【题型】填空题　【知识点】平面几何　【难度】hard
在四边形 $ABCD$ 中，$\angle BAD = \angle BCD = 90^\circ$，$\angle ABC = 45^\circ$，点 $E$ 为对角线 $BD$ 的中点，连接 $AE$ 并延长交线段 $BC$ 于点 $F$，$CF = 6$，$BF = 4$，则 $CD$ 的长为\underline{\hspace{3cm}}．

\vspace{1em}

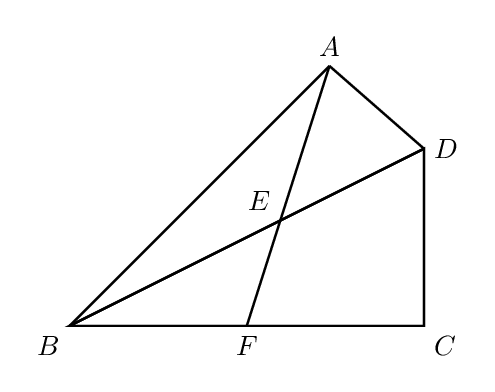
【解答】

\noindent \textbf{【答案】} $\boldsymbol{2\sqrt{5}}$

\vspace{0.2cm}
\noindent \textbf{【分析】} 如图所示，过点$D$作$DT \parallel BC$交$AF$于$T$，过点$A$作$AH \perp BC$于$H$，延长$AD$，$BC$交于$G$，证明$\triangle BFE \cong \triangle DTE(\text{AAS})$，得到$DT = BF = 4$；再证明$\triangle ABG$，$\triangle DCG$都是等腰直角三角形，得到$CD = CG$，设$CD = CG = 2x$，则$BG = 10 + 2x$，$AH = HG = 5 + x$；证明$\triangle ADT \sim \triangle AGF$，得到$\dfrac{DT}{FG} = \dfrac{AD}{AG}$，进一步证明$AH \parallel CD$，得到$\dfrac{AD}{AG} = \dfrac{CH}{HG}$，则$\dfrac{DT}{FG} = \dfrac{CH}{HG}$，即$\dfrac{4}{6+2x} = \dfrac{5+x-2x}{5+x}$，解方程即可得到答案．

\vspace{0.2cm}
\noindent \textbf{【详解】} 解：如图所示，过点$D$作$DT \parallel BC$交$AF$于$T$，过点$A$作$AH \perp BC$于$H$，延长$AD$，$BC$交于$G$，

$\because DT \parallel BC$，
$\therefore \angle EDT = \angle EBF$，$\angle ETD = \angle EFB$，
$\because$点$E$为对角线$BD$的中点，
$\therefore BE = DE$，
$\therefore \triangle BFE \cong \triangle DTE(\text{AAS})$，
$\therefore DT = BF = 4$，

$\because \angle BAD = \angle BCD = 90^\circ$，$\angle ABC = 45^\circ$，
$\therefore \angle G = 45^\circ$，$\angle DCG = 90^\circ$，
$\therefore \triangle ABG$，$\triangle DCG$都是等腰直角三角形，
$\therefore CD = CG$，

$\because AH \perp BC$，
$\therefore BH = GH = AH = \dfrac{1}{2}BG$；

设$CD = CG = 2x$，则$BG = BF + CF + CG = 10 + 2x$，
$\therefore AH = HG = 5 + x$；

$\because DT \parallel BC$，
$\therefore \triangle ADT \sim \triangle AGF$，
$\therefore \dfrac{DT}{FG} = \dfrac{AD}{AG}$，

$\because \angle AHG = \angle DCG = 90^\circ$，
$\therefore AH \parallel CD$，
$\therefore \dfrac{AD}{AG} = \dfrac{CH}{HG}$，
$\therefore \dfrac{DT}{FG} = \dfrac{CH}{HG}$，即$\dfrac{4}{6+2x} = \dfrac{5+x-2x}{5+x}$，

解得$x = \sqrt{5}$或$x = -\sqrt{5}$（舍去），
$\therefore CD = 2x = 2\sqrt{5}$，
故答案为：$\boldsymbol{2\sqrt{5}}$．

\vspace{0.2cm}
\noindent \textbf{【点睛】} 此题主要考查了相似三角形的性质与判定，平行线分线段成比例定理，全等三角形的性质与判定，等腰直角三角形的性质与判定等等，解题的关键在于正确作出辅助线构造全等三角形与相似三角形．

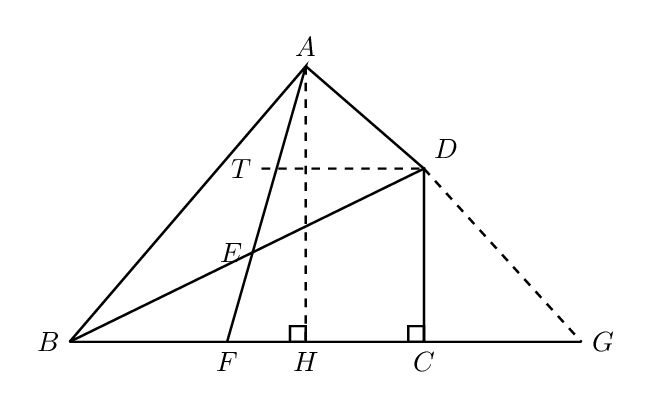